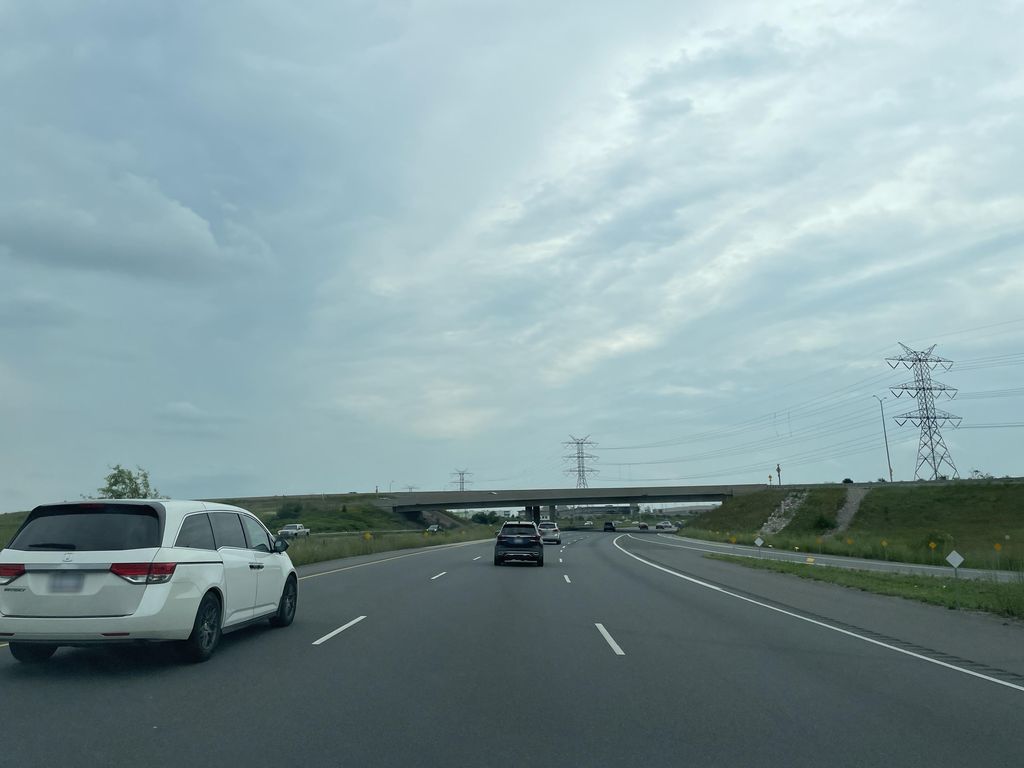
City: hamilton